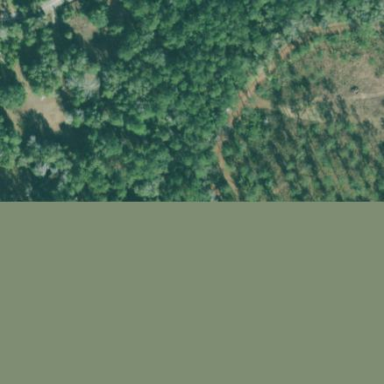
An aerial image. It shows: Needle-leaved woodland.